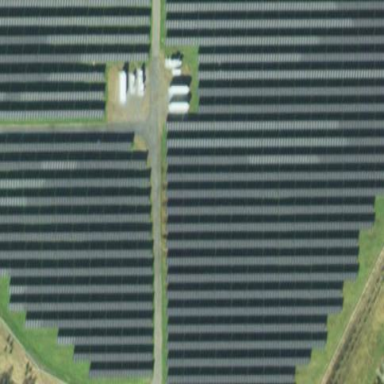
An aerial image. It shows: Solar power plant utilizing photovoltaic technology.